Question: My app is showing name and icon. I want to hide name.
How i can do that?

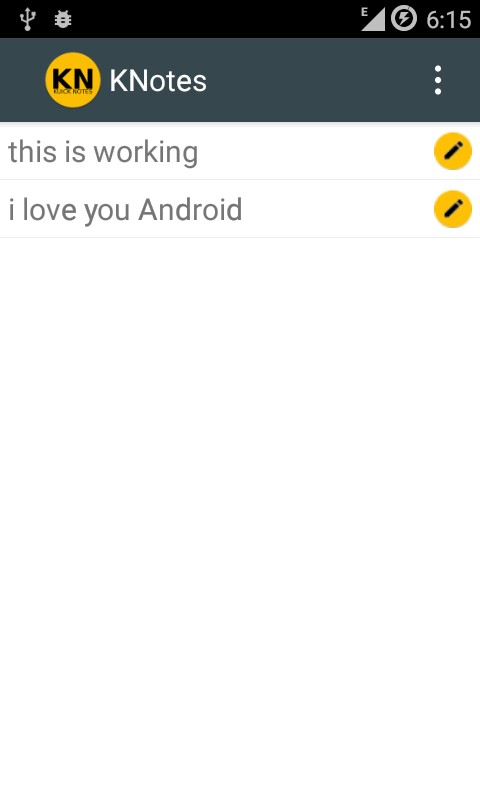
Answer: You have to call '
'getSupportActionBar().setDisplayShowTitleEnabled(false)' - to hide it,
or
'getSupportActionBar().setTitle("new title");' - if you want to change it